Question: I was given a list of property names and the number of bedrooms they offer, but the info was given like this:
0 value = studio
| Property | Bedrooms |
| -------- | -------- |
| Name1 | 1 |
| Name1 | 2 |
| Name1 | 3 |
| Name2 | 0 |
| Name2 | 1 |
| Name2 | 4 |
| Name3 | 1 |
| Name3 | 2 |
I'm hoping to eventually get this information to spit out into a new sheet like so:
| Property | Bedrooms |
| -------- | -------- |
| Name1 | 1, 2, and 3 bedrooms |
| Name2 | studio, 1, and 4 bedrooms |
| Name3 | 1 and 2 bedrooms |

I can get the numbers to populate in a new cell along with the word "bedroom" by using the join function, but I'm not finding much success getting conditional values to work for things like adding a comma after the second value if there's a third.
Any help, even just linking me to the right threads, videos, etc. would be greatly appreciated!
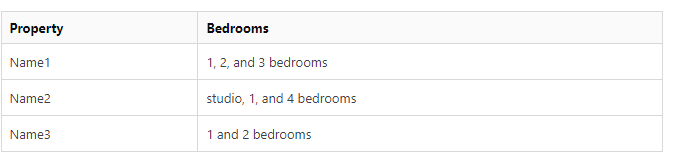
Answer: try:
'''
=ARRAYFORMULA(SUBSTITUTE(REGEXREPLACE(TRIM(SPLIT(FLATTEN(QUERY(QUERY(
{A2:A&"x", SUBSTITUTE(B2:B, 0, "0studio")&","},
"select max(Col2)
where not Col1 starts with 'x'
group by Col2
pivot Col1"),,9^9)), "x")), ", (\d+),$", " and $1 bedrooms"),
"0studio", "studio"))
'''
<URL>
---
## update:
<URL>